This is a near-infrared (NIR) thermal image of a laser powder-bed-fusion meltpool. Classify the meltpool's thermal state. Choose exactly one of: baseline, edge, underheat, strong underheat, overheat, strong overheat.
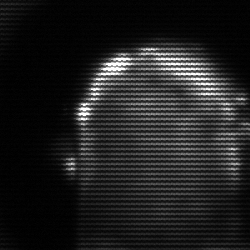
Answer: baseline